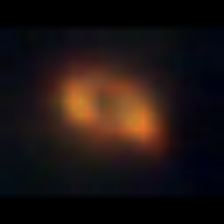
Taxon: NanoPlankton
Group: Other